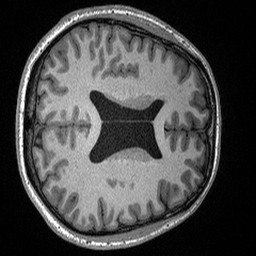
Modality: T1w
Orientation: axial
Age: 39
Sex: male
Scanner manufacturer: siemens
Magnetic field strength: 3 T
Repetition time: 2.3 s
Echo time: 0.00298 s